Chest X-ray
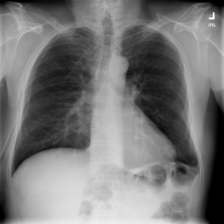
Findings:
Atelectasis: negative
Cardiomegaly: negative
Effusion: negative
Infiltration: negative
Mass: negative
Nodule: positive
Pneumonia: negative
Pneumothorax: negative
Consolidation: negative
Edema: negative
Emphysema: negative
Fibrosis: negative
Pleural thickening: negative
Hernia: negative